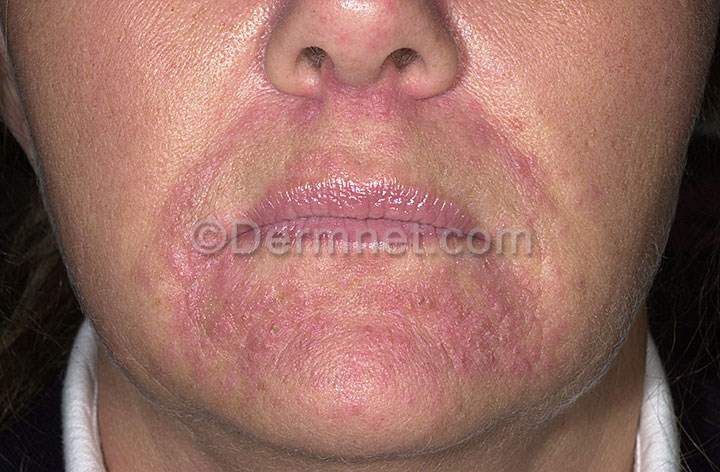
Disease: Acne and Rosacea Photos